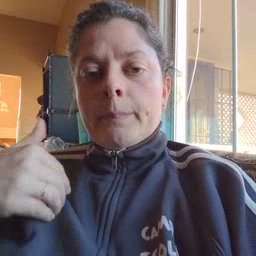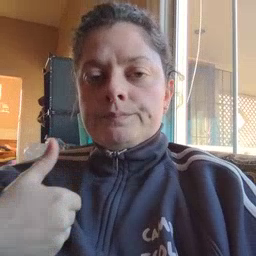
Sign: animal